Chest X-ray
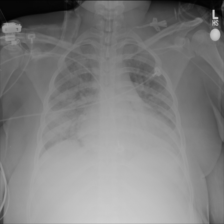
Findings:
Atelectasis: negative
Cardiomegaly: negative
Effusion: negative
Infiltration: positive
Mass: negative
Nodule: negative
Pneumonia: negative
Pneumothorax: negative
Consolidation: negative
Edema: negative
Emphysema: negative
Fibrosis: negative
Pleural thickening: negative
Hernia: negative